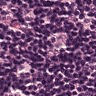
Metastatic tissue present: no